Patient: sex F, age 67
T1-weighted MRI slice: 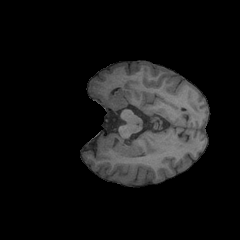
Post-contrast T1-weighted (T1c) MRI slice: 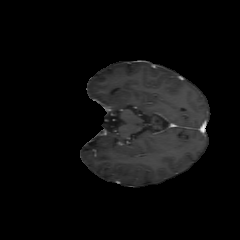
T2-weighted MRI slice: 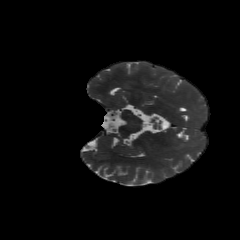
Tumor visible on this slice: no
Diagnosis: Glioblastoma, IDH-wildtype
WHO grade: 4